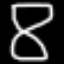
Label: hourglass